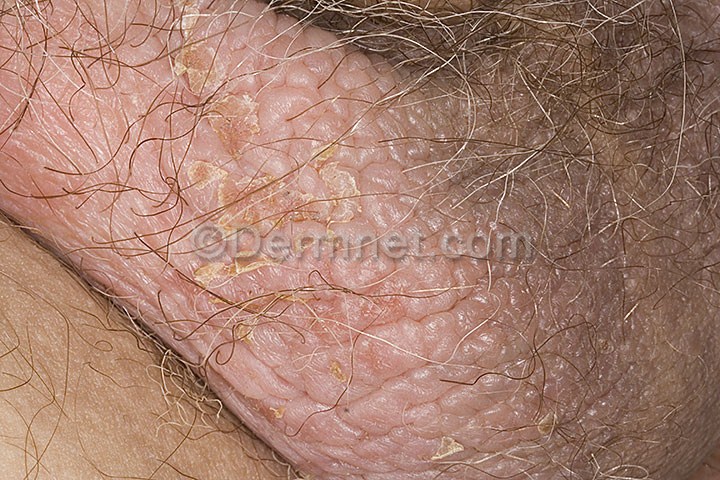
Disease: Eczema Photos